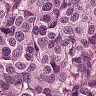
Metastatic tissue present: yes